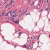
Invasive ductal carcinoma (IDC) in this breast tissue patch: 1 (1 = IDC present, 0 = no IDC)